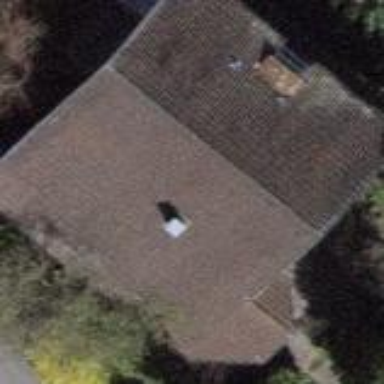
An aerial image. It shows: Detached building.